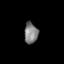
Tissue: prostate
Cell type: T cells
Senescence score: 0.2689
Nuclear area (px): 281
Mean DAPI intensity: 127.142